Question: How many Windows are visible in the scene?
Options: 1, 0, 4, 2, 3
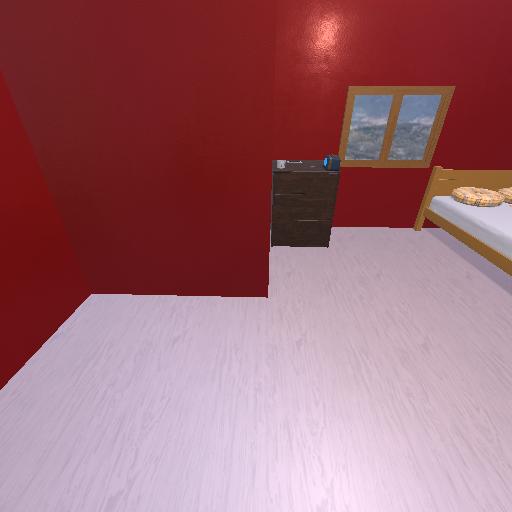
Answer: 1